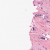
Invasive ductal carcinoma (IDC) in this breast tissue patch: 1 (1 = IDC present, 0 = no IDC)